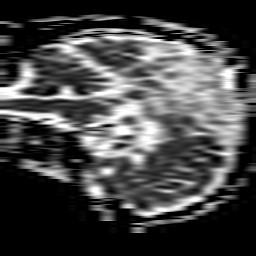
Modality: ADC
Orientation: sagittal
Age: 64
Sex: male
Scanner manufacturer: philips
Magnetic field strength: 1.5 T
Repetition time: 3.536 s
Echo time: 0.09411 s